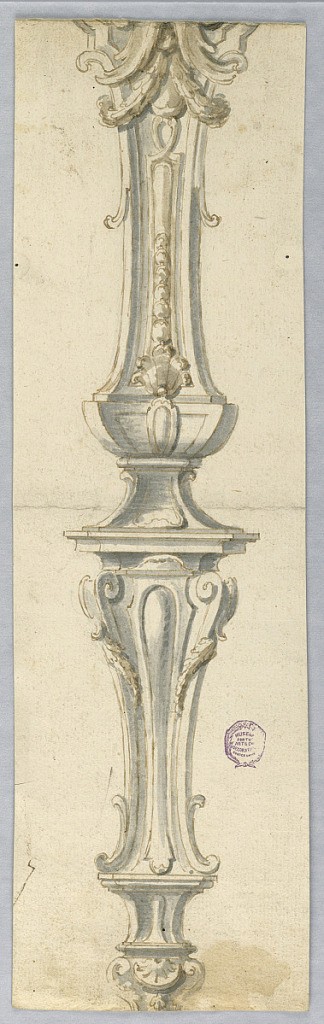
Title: Project for a Silver Handle
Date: mid- 18th century
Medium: Black chalk, pen and ink, brush and watercolor on paper
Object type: Drawing
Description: Elevation shown. Handle consists of leaf scroll, a shell suspended from a capital. The bottom part of the shaft consists of a high bracket with an escutcheon between scrolls. A baluster with floral decoration rises at top.